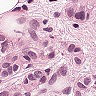
Metastatic tissue present: yes